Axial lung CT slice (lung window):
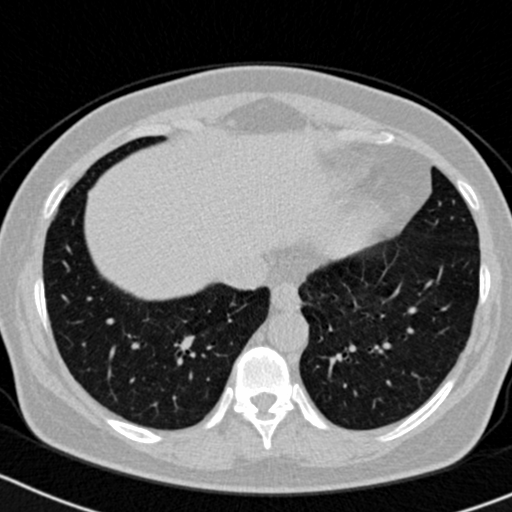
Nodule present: no